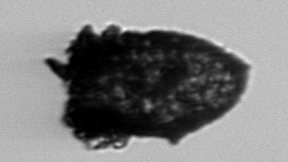
Label: Stenosemella_pacifica